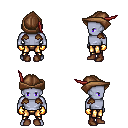
a pixel art fantasy rpg character, male body template, dark elf, purple skin, leather shoulder armor, gold greaves, brunette short mohawk hairstyle, leather cap, gold gloves, brown shoes, four views (front, back, left, right), 2x2 character sprite sheet, small pixel art, hard edges, no anti-aliasing